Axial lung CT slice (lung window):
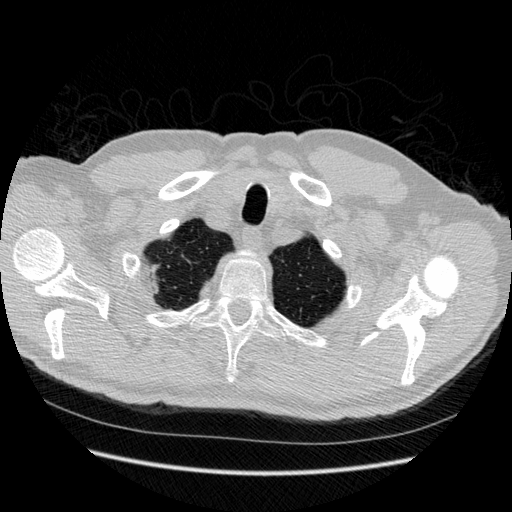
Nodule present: no